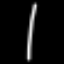
Label: line